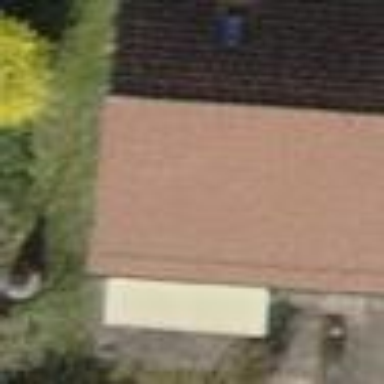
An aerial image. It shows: Building with tiled roof.